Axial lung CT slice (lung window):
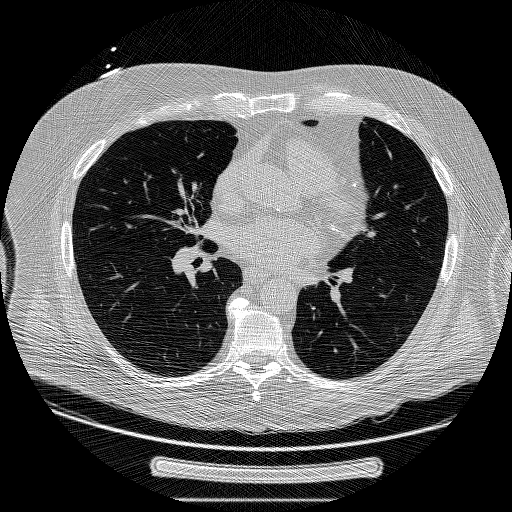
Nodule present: no